Field crop: maize
Growth stage: 2
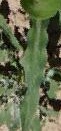
Species: maize